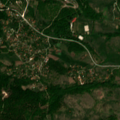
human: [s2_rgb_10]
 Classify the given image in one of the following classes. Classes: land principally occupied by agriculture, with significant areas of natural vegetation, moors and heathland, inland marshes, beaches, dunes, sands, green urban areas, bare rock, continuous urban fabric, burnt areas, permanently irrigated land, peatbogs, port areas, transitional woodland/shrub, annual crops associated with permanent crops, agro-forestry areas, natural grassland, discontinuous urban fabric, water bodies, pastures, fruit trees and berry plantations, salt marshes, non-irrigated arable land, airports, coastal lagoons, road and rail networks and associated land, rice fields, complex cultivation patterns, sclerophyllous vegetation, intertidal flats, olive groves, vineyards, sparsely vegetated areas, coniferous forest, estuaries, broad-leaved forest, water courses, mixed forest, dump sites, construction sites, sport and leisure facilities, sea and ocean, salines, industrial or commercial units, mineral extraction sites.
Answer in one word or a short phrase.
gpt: complex cultivation patterns, land principally occupied by agriculture, with significant areas of natural vegetation, broad-leaved forest